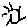
Label: sun